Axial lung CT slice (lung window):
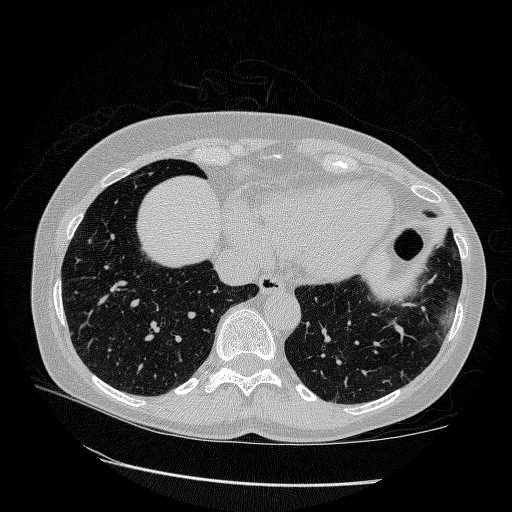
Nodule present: no